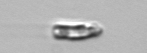
Label: Guinardia_striata